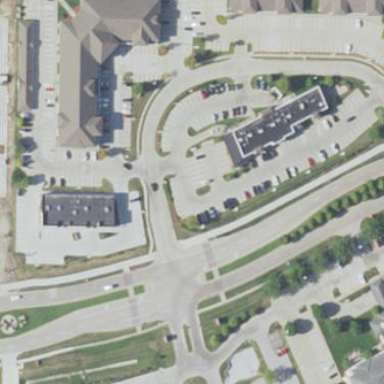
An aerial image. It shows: Parking area.